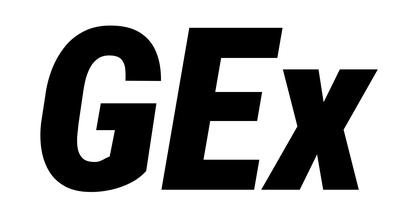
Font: Roboto-Italic_Condensed_Black_Italic